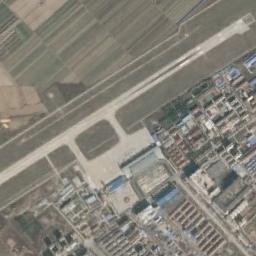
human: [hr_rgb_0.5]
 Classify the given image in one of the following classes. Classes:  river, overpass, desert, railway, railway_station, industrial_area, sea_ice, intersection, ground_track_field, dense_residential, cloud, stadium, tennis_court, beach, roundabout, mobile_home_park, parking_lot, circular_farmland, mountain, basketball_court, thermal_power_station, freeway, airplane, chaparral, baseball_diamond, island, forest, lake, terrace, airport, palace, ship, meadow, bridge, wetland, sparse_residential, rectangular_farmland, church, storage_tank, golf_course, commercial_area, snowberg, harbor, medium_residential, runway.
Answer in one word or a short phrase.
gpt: airport